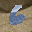
Label: 6